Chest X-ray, PA view. Patient: 51 years old, sex F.
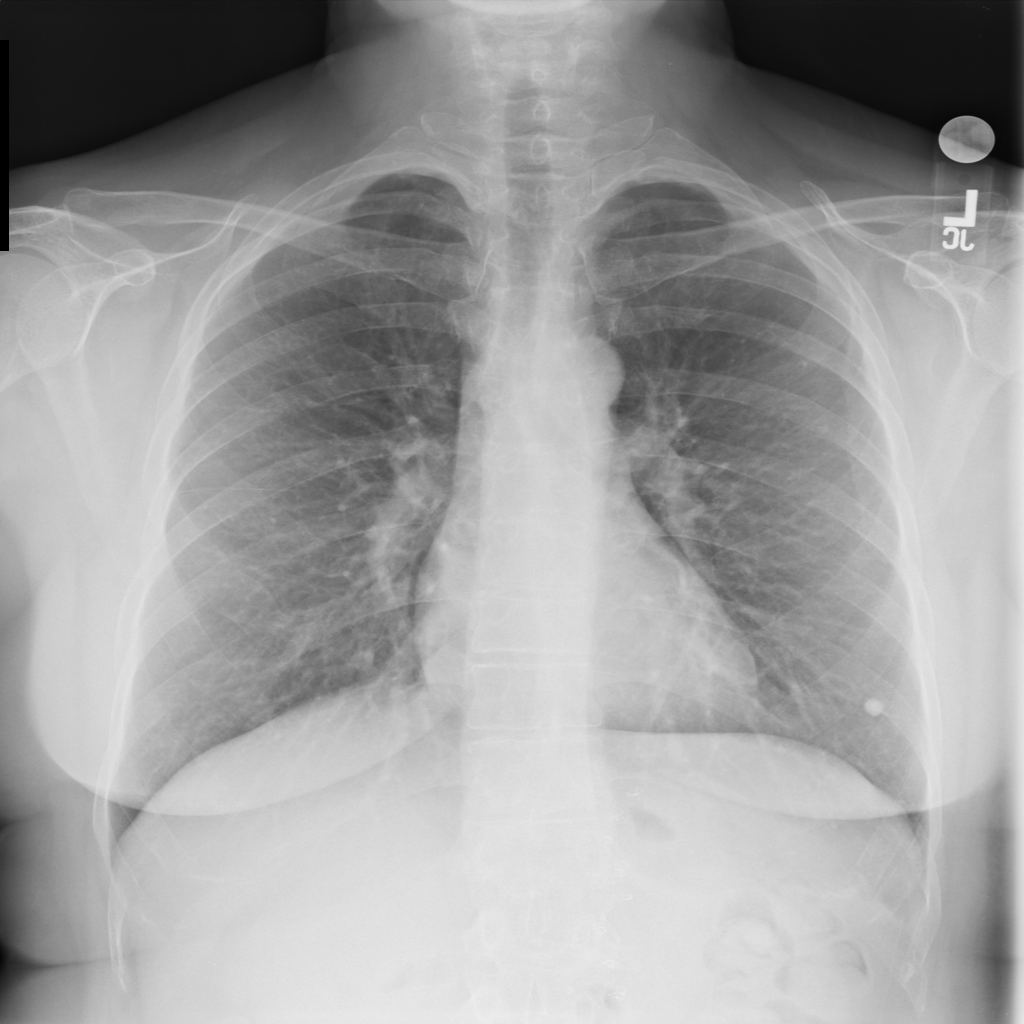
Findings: No Finding